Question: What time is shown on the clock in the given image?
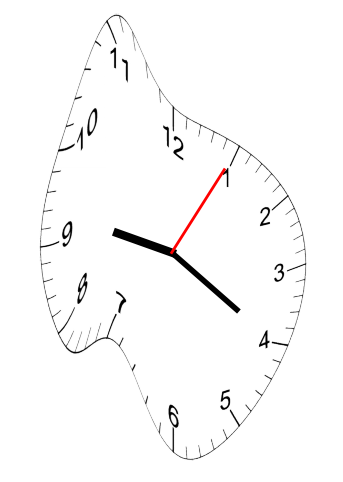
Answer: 09:20:05